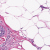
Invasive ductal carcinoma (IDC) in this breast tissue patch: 1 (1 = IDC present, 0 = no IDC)